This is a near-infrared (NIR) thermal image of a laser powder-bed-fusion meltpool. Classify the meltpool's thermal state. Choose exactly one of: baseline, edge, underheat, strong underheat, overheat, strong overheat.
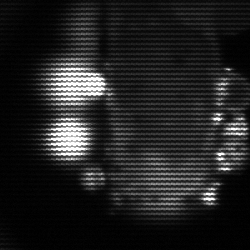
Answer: strong underheat